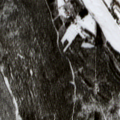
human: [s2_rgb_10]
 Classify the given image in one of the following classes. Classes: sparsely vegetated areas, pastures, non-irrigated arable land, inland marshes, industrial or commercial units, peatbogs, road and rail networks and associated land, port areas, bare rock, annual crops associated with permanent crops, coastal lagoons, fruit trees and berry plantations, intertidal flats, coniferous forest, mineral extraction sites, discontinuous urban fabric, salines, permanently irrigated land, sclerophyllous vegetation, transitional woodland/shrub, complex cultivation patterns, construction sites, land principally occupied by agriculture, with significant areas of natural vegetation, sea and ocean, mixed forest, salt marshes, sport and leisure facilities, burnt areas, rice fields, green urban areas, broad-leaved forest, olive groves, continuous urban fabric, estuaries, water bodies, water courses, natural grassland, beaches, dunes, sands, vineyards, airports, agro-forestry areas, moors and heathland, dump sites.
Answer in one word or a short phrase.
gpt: land principally occupied by agriculture, with significant areas of natural vegetation, coniferous forest, water courses